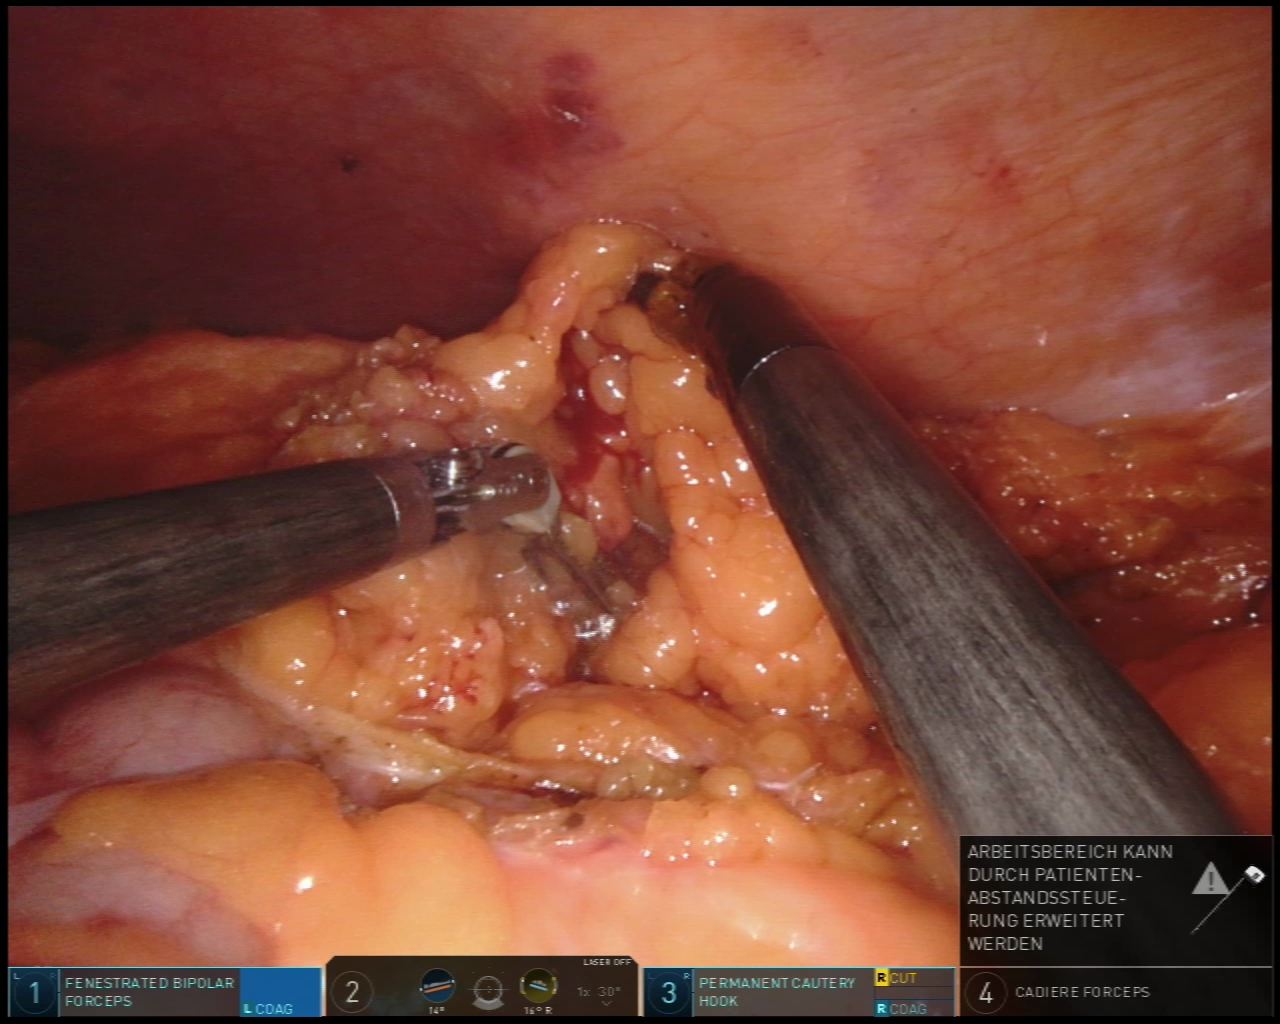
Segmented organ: colon
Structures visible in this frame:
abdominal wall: yes
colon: yes
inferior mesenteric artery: no
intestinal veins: no
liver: no
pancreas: no
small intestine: no
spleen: no
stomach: no
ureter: no
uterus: no
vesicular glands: no